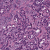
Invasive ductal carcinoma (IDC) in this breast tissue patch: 0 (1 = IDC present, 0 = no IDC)